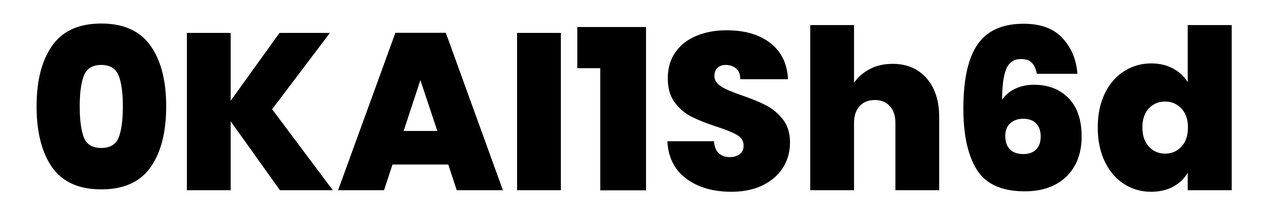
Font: Poppins-ExtraBold